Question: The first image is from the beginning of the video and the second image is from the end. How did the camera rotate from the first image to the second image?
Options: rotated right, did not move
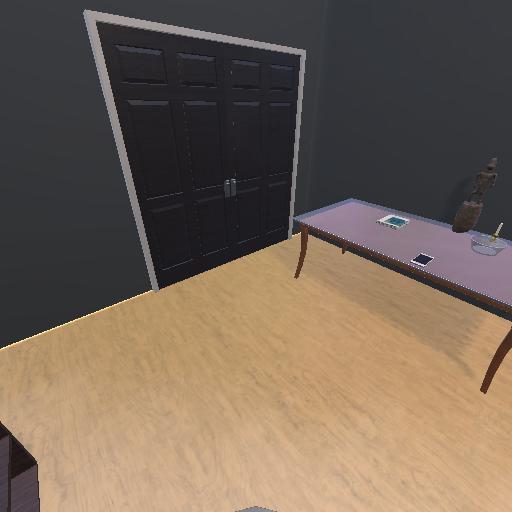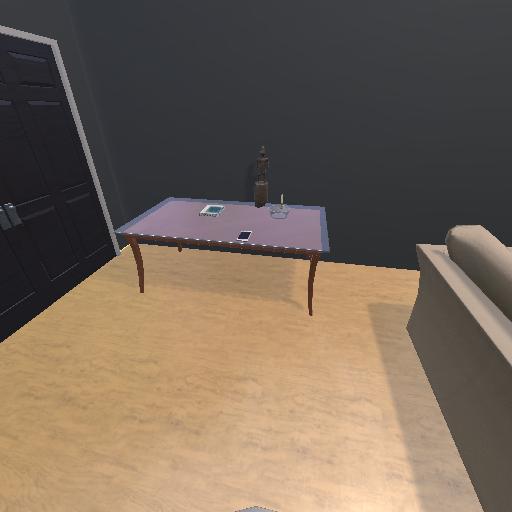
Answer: rotated right